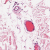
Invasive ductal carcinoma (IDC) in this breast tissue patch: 0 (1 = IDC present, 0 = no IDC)